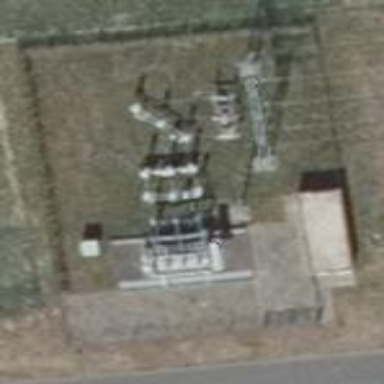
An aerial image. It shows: Substation with power facilities.